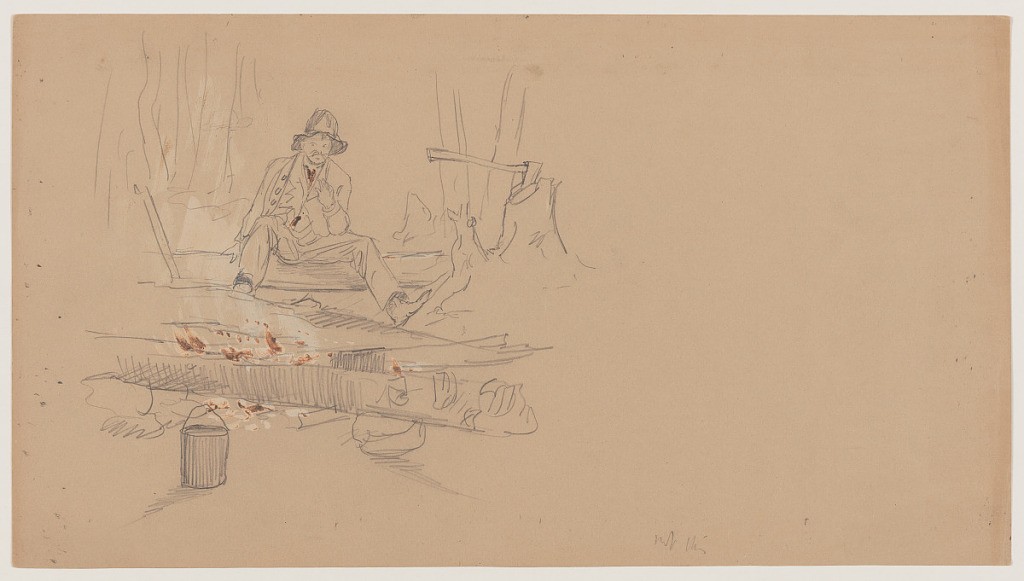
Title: Sitting by the Campfire, Maine
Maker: Frederic Edwin Church, American, 1826–1900
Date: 1877–1878
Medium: Graphite and oxidizing white gouache on tan wove paper
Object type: Drawing
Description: Figure and landscape sketch showing one of the artist's traveling companions sitting on a log by a campfire during an excursion to the Mt. Katahdin region of Maine. Wearing a brimmed cap, boots, and a jacket, he sits exactly opposite the viewer with his legs spread and his hand held up and palm facing outward. Beside him at right, an axe is buried in the top of a tree stump, with its handle facing toward our human subject. In front of him, several criss-crossing logs are engulfed in flame, rendered in white gouache. Closer to the viewer, in the immediate foreground, a bucket with a handle is backlit by the fire and casts a shadow across the ground. In the background, the faintly-rendered trunks of other trees frame the scene at left and right.